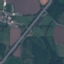
Land use / land cover class: Highway